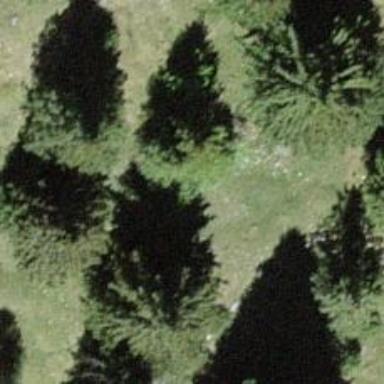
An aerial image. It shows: Needle-leaved tree in its natural environment.